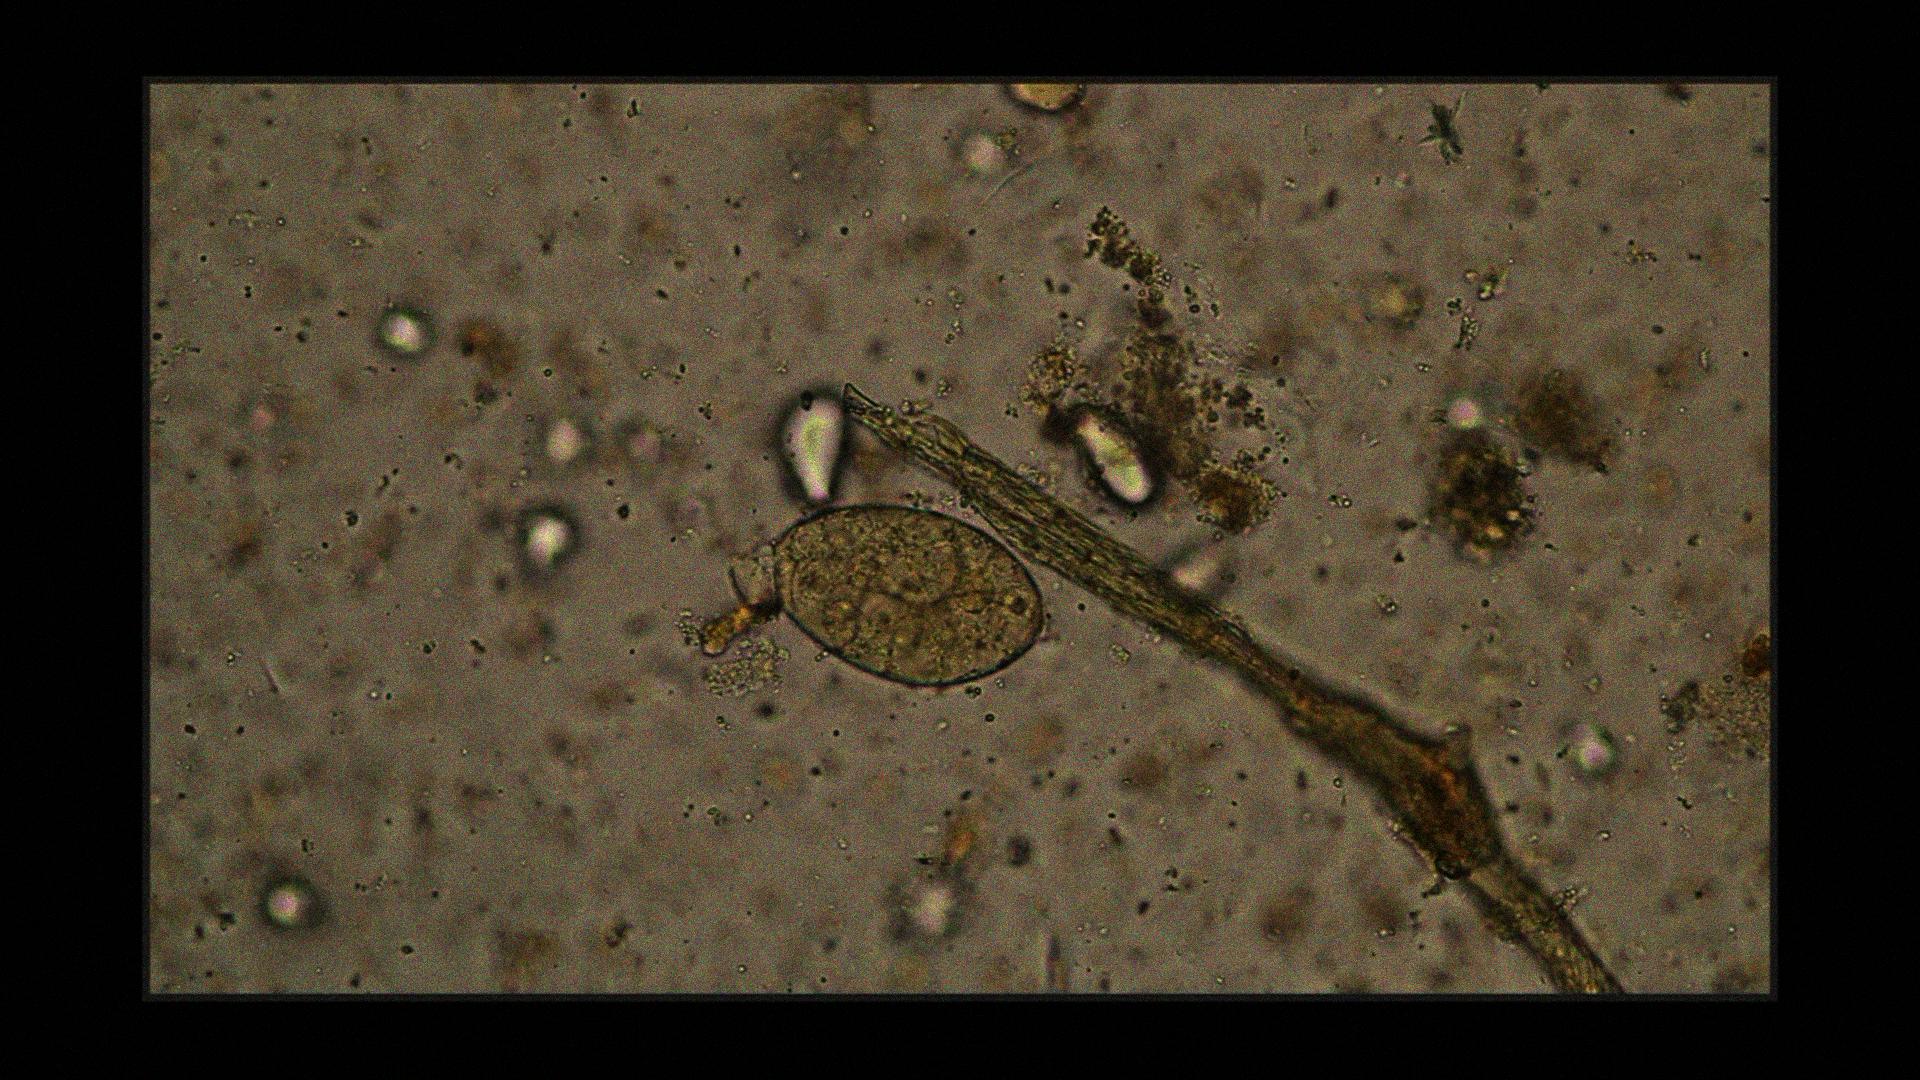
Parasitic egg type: Fasciolopsis buski